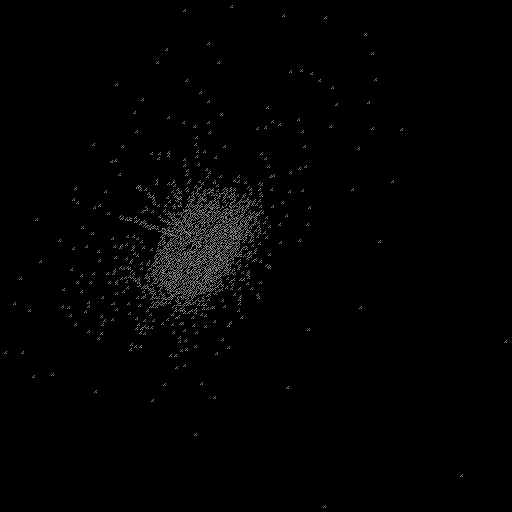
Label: supernova